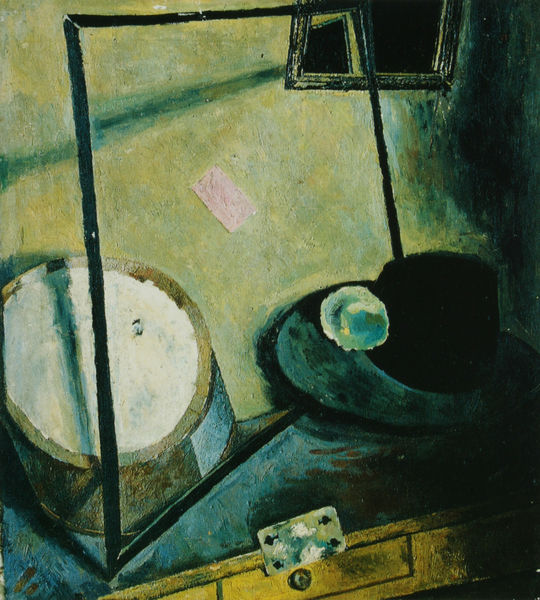
Titel: Stillleben. Der Hut und der Rahmen
Künstler: Iwan Puni
Standort: Moskau
Institution: Tretjakow-Galerie
Schlagwörter: blau, schatten, weiß, gelb, grün, fenster, hut, licht, raum, schwarz, tisch, türkis, wand, rahmen, spiegel, knopf, rund, stilleben, stillleben, bilderrahmen, kommode, abstrakt, schublade, zettel, hutschachtel, schachtel, komode, knauf, karte, ablage, pik, pique, spielkarte, multiple perspektive